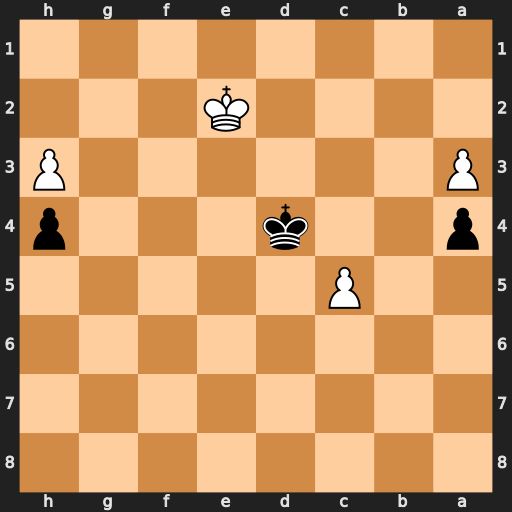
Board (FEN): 8/8/8/2P5/p2k3p/P6P/4K3/8
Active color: b
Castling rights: -
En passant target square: -
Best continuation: Kxc5 Kd1 Kd5